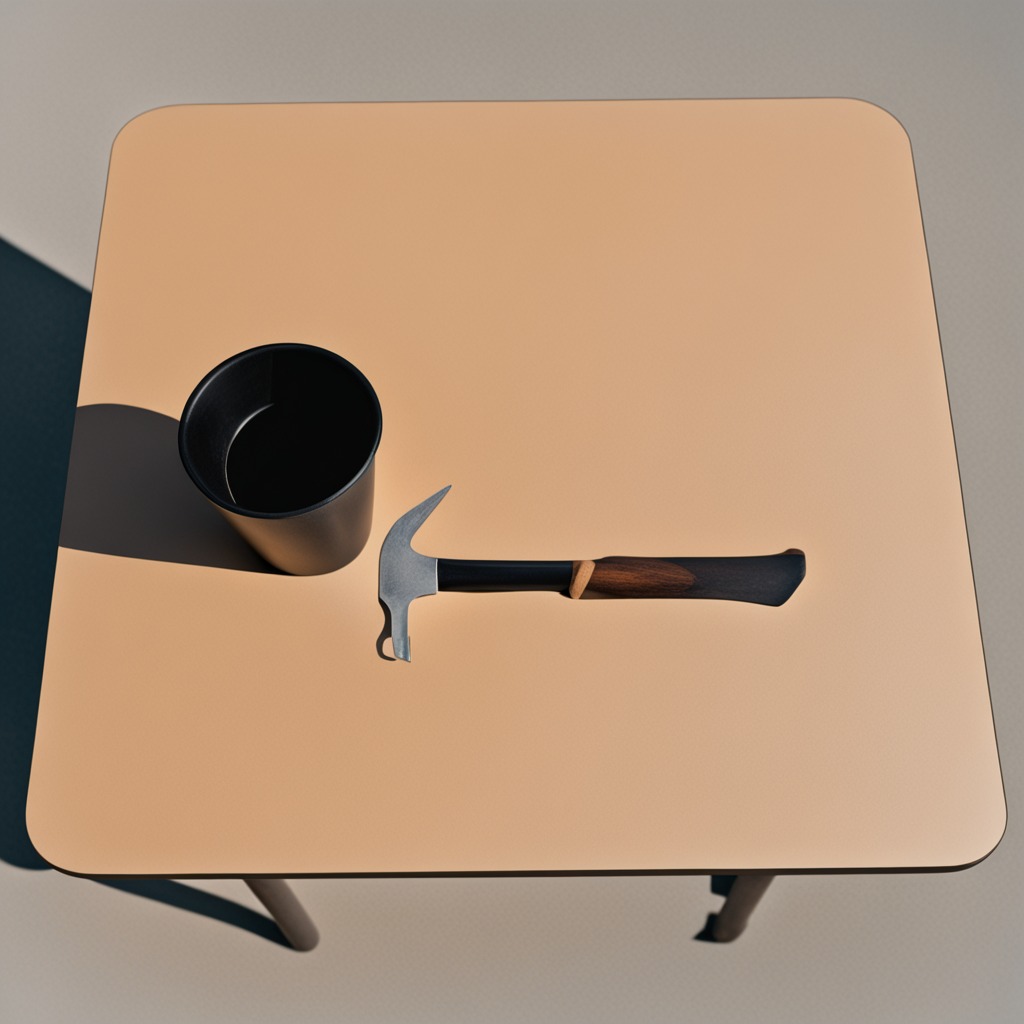
A hammer is lying on a utility table in a temporary outdoor tool station.